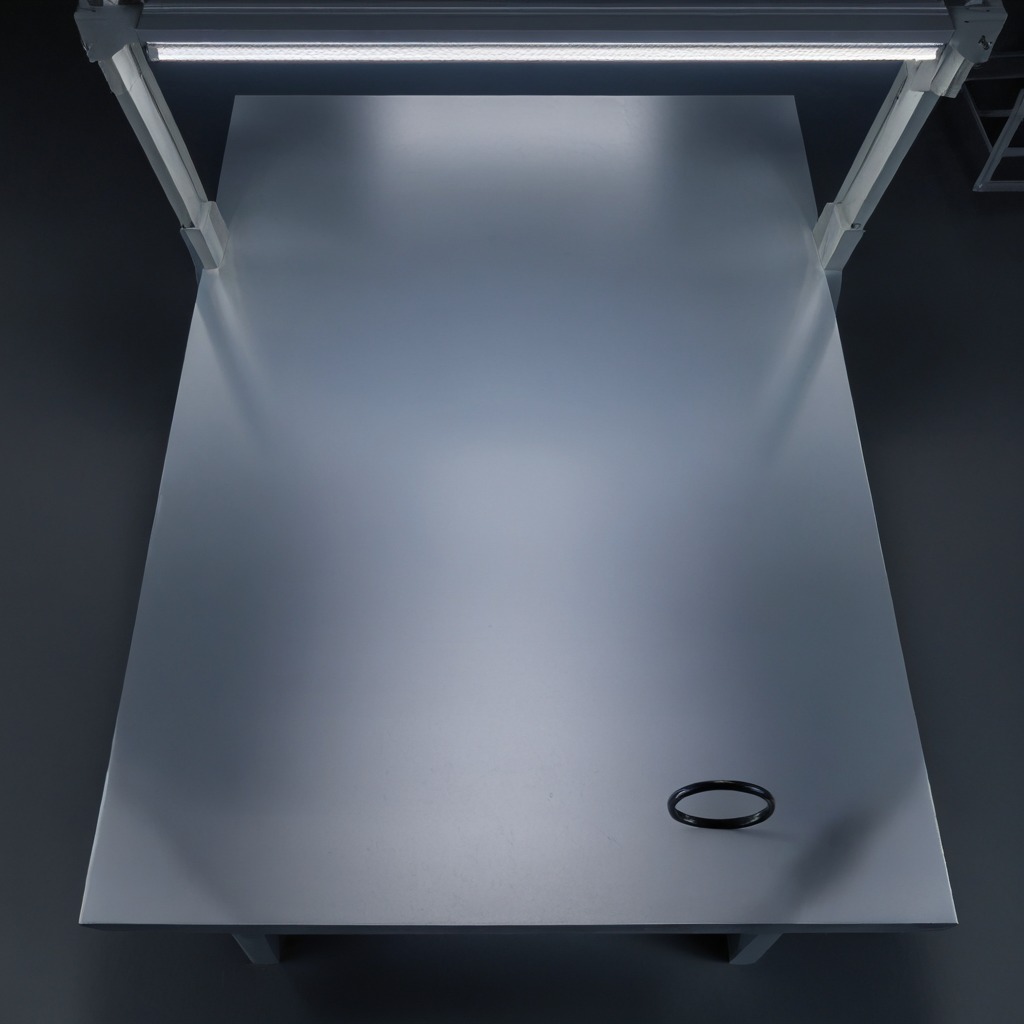
A rubber O-ring is lying on the tabletop.